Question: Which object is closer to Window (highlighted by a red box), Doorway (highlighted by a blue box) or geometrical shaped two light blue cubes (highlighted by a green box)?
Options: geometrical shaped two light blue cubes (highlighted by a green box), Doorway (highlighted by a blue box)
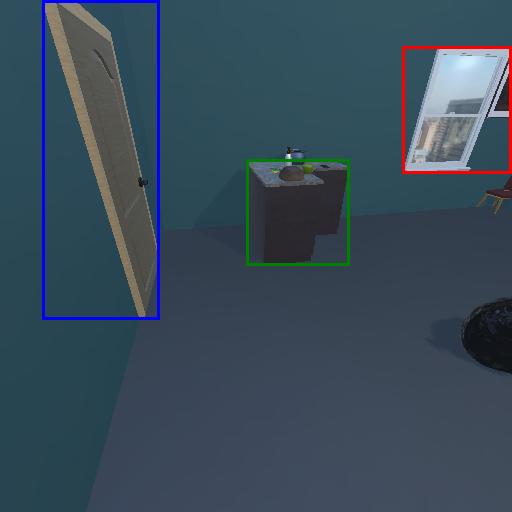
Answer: geometrical shaped two light blue cubes (highlighted by a green box)